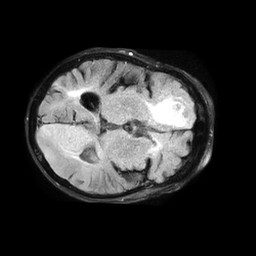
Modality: FLAIR
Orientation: axial
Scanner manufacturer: philips
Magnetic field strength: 1.5 T
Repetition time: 6 s
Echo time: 0.09744 s